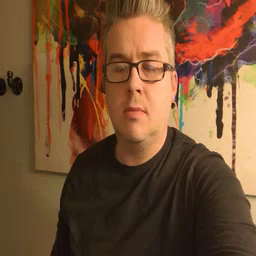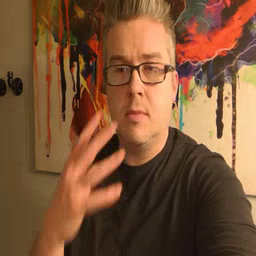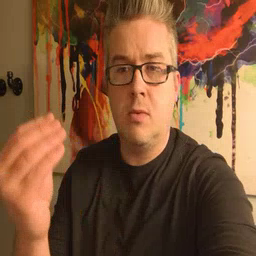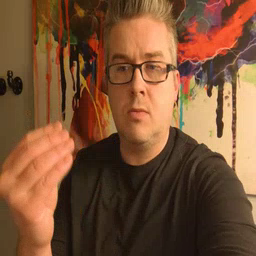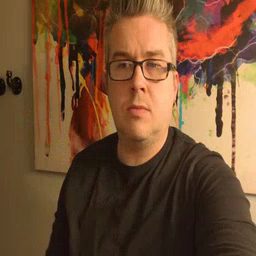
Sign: go